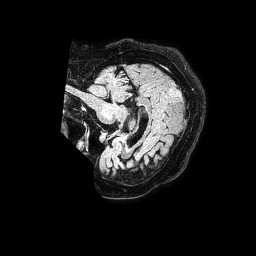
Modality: FLAIR
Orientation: sagittal
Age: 72
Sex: female
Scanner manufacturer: philips
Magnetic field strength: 1.5 T
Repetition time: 4.8 s
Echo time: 0.3 s